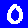
Digit: 0